Question: I am trying to evaluate the contents of a ASP Label to see whether it is null / nothing, and then filling another label with an error message.
Here is the evaluation (EDIT: ):
> '''
Protected Sub Button1_Click(sender As Object, e As EventArgs) Handles Button1.Click
If String.IsNullOrEmpty(lb_showcoordinates.Text) Then
nocoordinatesmessage.Text = "Please validate your meeting location above using the <b>Validate Address</b> button"
Console.WriteLine("okay")
Return
End If
Dim conn As New OleDb.OleDbConnection(ConfigurationManager.ConnectionStrings("BookMeetConnString").ConnectionString)
conn.Open()
Dim cmd As New OleDbCommand("INSERT INTO Events (EventTitle, EventDescription, EventDate,EventCategory, CreatedBy, StreetAddress, Town, Country, Coordinates) VALUES (@f1,@f2,@f3,@f4,@f5,@f6,@f7,@f8,@f9)", conn)
cmd.Parameters.AddWithValue("@f1", tb_eventtitle.Text)
cmd.Parameters.AddWithValue("@f2", tb_eventdescription.Text)
cmd.Parameters.AddWithValue("@f3", DateTime.ParseExact(tb_eventdate.Text, "dd/MM/yyyy", CultureInfo.InvariantCulture))
cmd.Parameters.AddWithValue("@f4", dd_eventcategory.SelectedIndex + 1)
cmd.Parameters.AddWithValue("@f5", User.Identity.Name)
cmd.Parameters.AddWithValue("@f6", txtStreetAddress.Text)
cmd.Parameters.AddWithValue("@f7", txtSuburb.Text)
cmd.Parameters.AddWithValue("@f8", txtCountry.Text)
cmd.Parameters.AddWithValue("@f9", lb_showcoordinates.Text)
cmd.ExecuteNonQuery()
conn.Close()
Response.Redirect("calendar.aspx")
End Sub
'''
Unfortunately I am not getting the desired results; the contents of my label have been left empty (on purpose) so I was wondering what I am doing wrong? What is the correct expression in VB.NET to evaluate whether the contents of a textbox/label/any other text based asp control (i.e. .Text) is empty?
Here is my debug process screenshot:

As you can see the contents of the lb_showcoordinates.Text is empty (or at least "")
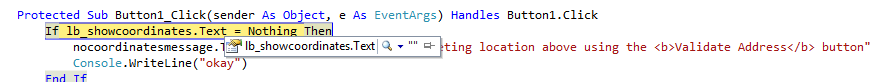
Answer: You should use 'String.IsNullOrEmtpy':
'''
If String.IsNullOrEmpty(lb_showcoordinates.Text) Then
lb_nocoordinatesmessage.Text = "Please validate your meeting location above using the <b>Validate Address</b> button"
Console.WriteLine("okay")
End If
'''
When a 'textbox' is empty its contents are an empty string, so comparing to 'Nothing' won't work.